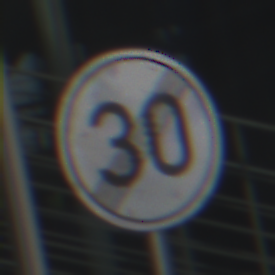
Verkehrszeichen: EndeGeschwindigkeit30
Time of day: MorningAfternoon
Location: Outdoor (Urban)
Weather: PartlyCloudy
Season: NotSpecified
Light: Natural